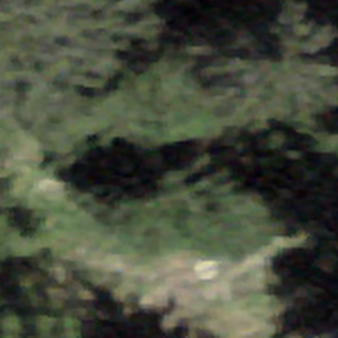
Label: other